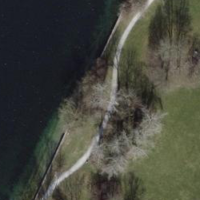
EUNIS habitat code: 53
Species observed at this site:
Carpinus betulus